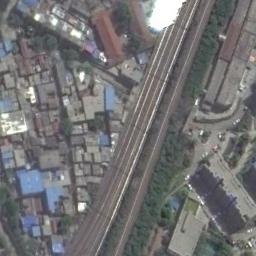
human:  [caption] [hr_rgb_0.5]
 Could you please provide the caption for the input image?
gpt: These railways are flanked by lots of buildings .

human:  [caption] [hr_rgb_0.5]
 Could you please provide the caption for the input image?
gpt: Several buildings of different shapes are beside the railway .

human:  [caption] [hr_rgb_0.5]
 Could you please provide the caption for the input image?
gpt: There are two trains passing by in the picture .

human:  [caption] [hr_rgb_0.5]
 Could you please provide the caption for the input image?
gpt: The railway is next to some trees and houses .

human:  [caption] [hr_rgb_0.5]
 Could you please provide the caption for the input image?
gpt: There are many buildings and some trees beside the railway .